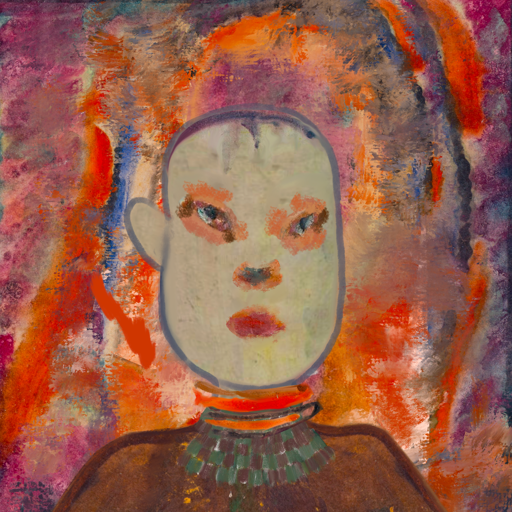
Background: Experience, Head And Neck Front: Hill_Girl, Face Front: Boggyland, Bust: Comrade, Hair Front: Blank, Head Accessory: Blank, Second Necklace: After_Raid, Necklace: Experience, Baby: Blank